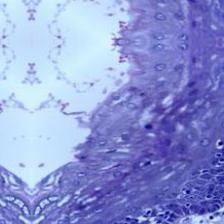
Diagnosis: Normal